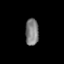
Tissue: prostate
Cell type: T cells
Senescence score: 0.8576
Nuclear area (px): 347
Mean DAPI intensity: 126.836